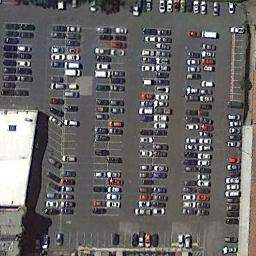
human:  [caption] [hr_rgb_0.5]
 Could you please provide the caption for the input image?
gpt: There are many different colors and styles of cars in the parking lot .

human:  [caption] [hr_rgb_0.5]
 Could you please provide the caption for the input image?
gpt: The parking lot has some cars arranged neatly in lines and a white building is next to the parking lot .

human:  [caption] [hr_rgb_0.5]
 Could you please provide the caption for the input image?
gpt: The parking lot is full of cars next to some buildings .

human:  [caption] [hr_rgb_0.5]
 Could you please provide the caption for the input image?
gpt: Six rows of cars were parked in the parking lot .

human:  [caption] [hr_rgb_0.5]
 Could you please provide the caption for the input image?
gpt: There are many cars on the parking lot .